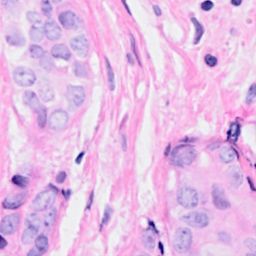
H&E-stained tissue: Breast